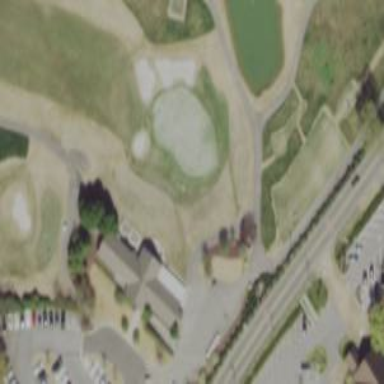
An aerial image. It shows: Pathway for golf carts.